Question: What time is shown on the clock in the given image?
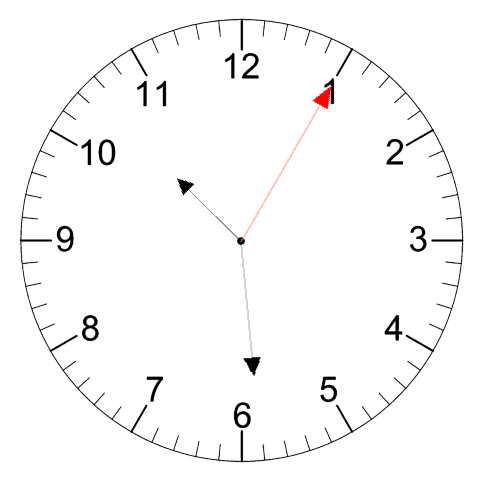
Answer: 10:29:05